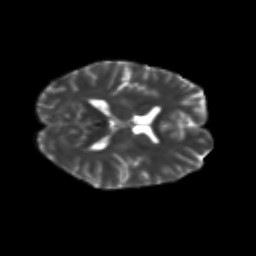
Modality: T2w
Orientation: axial
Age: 19
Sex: female
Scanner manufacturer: siemens
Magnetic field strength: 3 T
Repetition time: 3.5 s
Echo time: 0.104 s